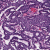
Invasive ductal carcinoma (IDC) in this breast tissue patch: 1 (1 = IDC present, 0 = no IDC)